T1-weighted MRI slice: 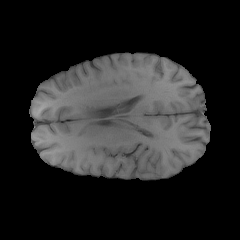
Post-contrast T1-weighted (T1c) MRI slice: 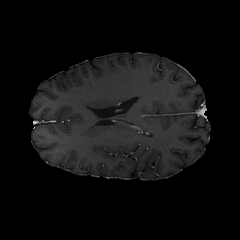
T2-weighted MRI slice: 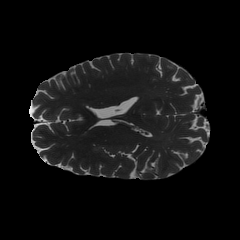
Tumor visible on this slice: no